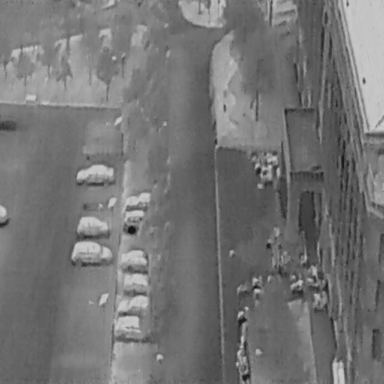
There are 30 objects shown in the infrared image, including ten Cars, and 20 Bicycles.